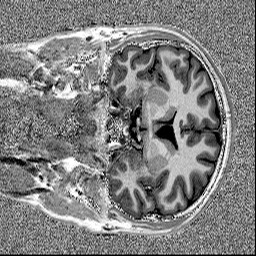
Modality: MP2RAGE
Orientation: coronal
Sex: male